Interaction volume radius: 5 \u00c5
Interaction volume height: 45 \u00c5
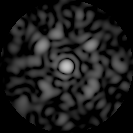
Disorder parameter: 0.7148